Question: I am making a plot using matplotlib which uses a colormap to show different colors for each subgroup within the plot. However for plotting purposes the subgroups are all one set of x/y pairs.
'''
plt.scatter(rs1.x,rs1.y, marker = 'D', color=cmap ,label='data')
plt.plot(rs1.x,rs1.hub_results.predict(), marker = 'x', color = 'g',label = 'Huber Fit')
plt.plot(rs1.ol_x,rs1.ol_y, marker = 'x', color='r', ms=10, mew=2, linestyle = ' ', label='Outliers')
'''
It gives the image shown below. It is giving me the colors as I mapped them so that part is working fine, but I have not been able to figure out how to add a second legend to the plot to show what the meaning of each color is. Apprecaite any guidance on this.
Thanks,
Charlie

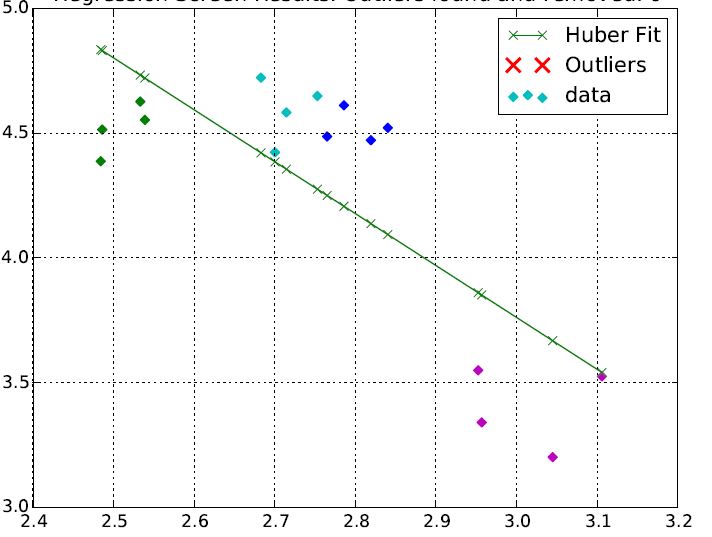
Answer: Below is an example of how to do this. Basically, you end up making two calls to 'legend'. On the first call, you save the legend that is created to a variable. The second call removes the first legend you created, so afterwards you can manually add it back with the 'Axes.add_artist' function.
'''
import matplotlib.pyplot as plt
import numpy as np
x = np.random.uniform(-1, 1, 4)
y = np.random.uniform(-1, 1, 4)
p1, = plt.plot([1,2,3])
p2, = plt.plot([3,2,1])
l1 = plt.legend([p2, p1], ["line 2", "line 1"], loc='upper left')
p3 = plt.scatter(x[0:2], y[0:2], marker = 'D', color='r')
p4 = plt.scatter(x[2:], y[2:], marker = 'D', color='g')
# This removes l1 from the axes.
plt.legend([p3, p4], ['label', 'label1'], loc='lower right', scatterpoints=1)
# Add l1 as a separate artist to the axes
plt.gca().add_artist(l1)
'''